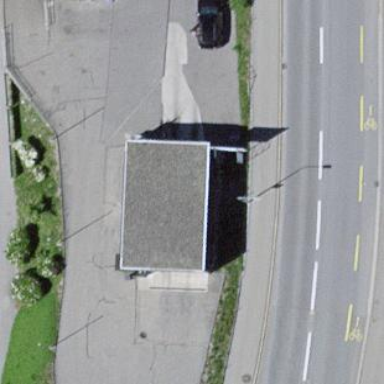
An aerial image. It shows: Building serving as car wash facility.